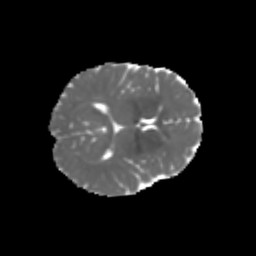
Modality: MD
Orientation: axial
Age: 7
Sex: female
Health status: healthy